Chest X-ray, AP view. Patient: 66 years old, sex M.
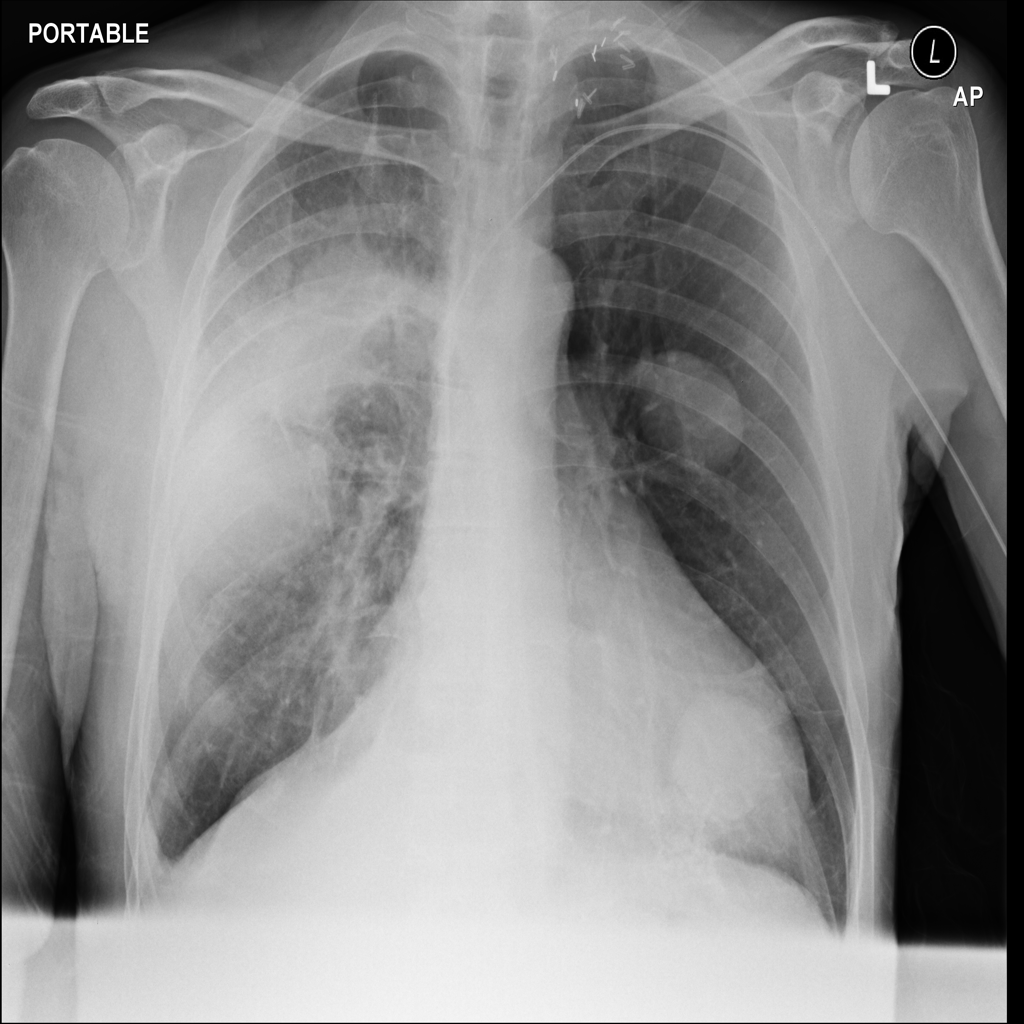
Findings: No Finding